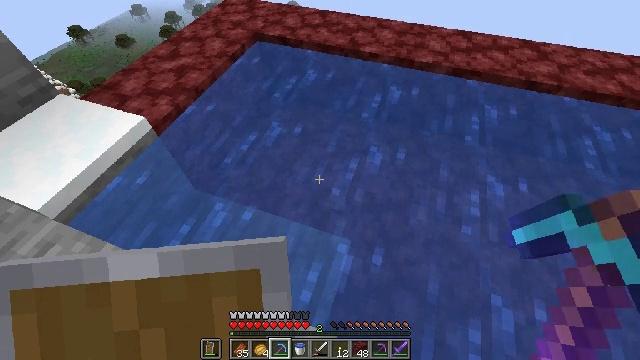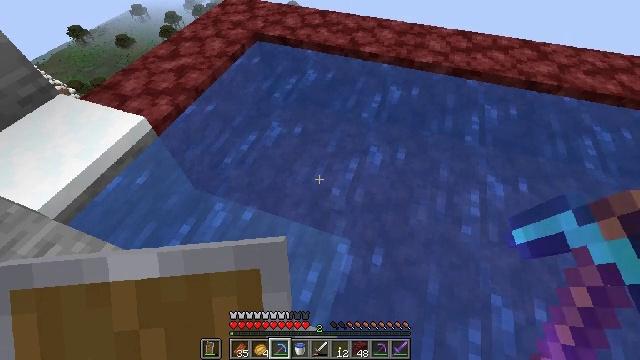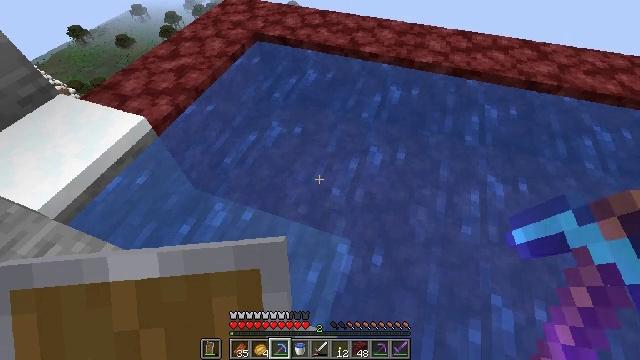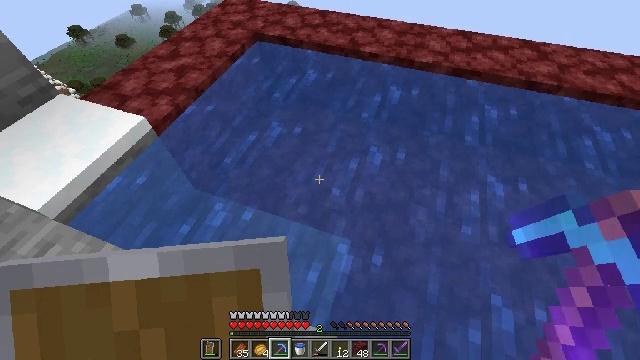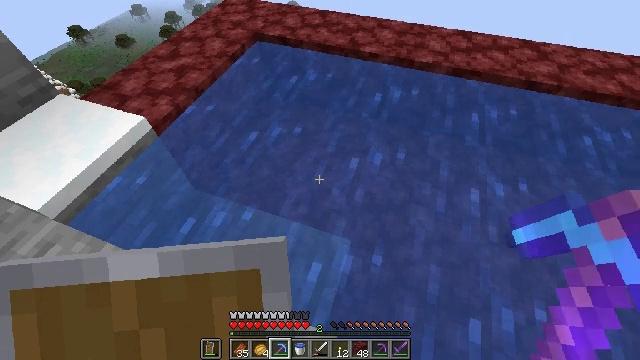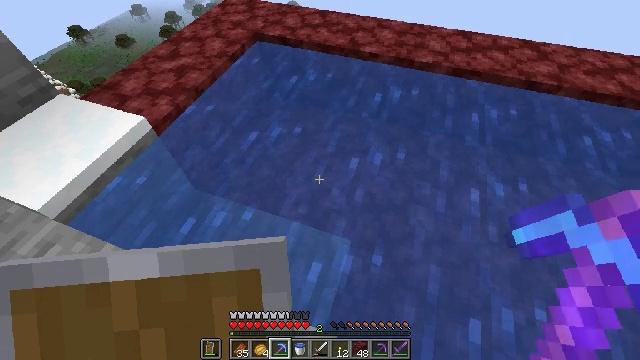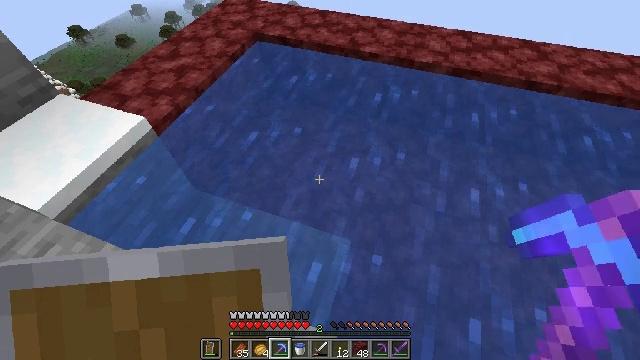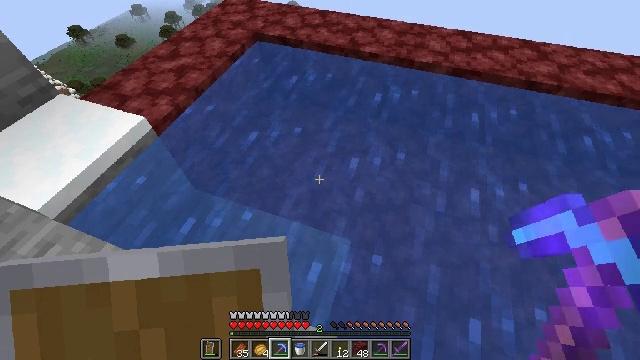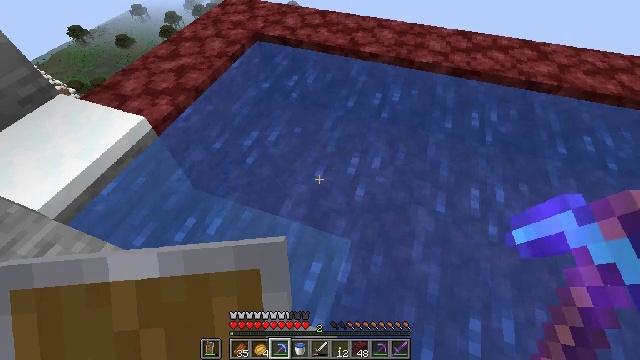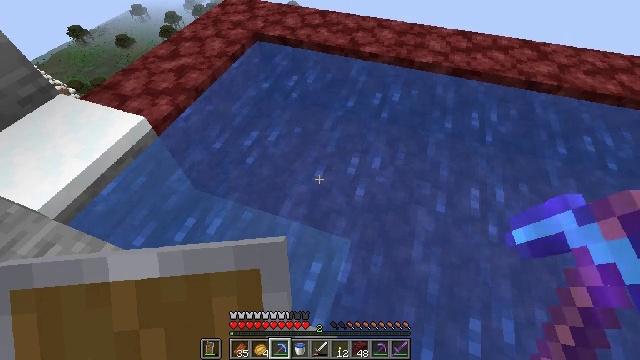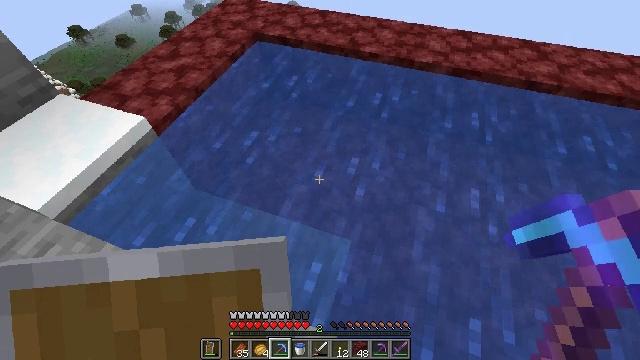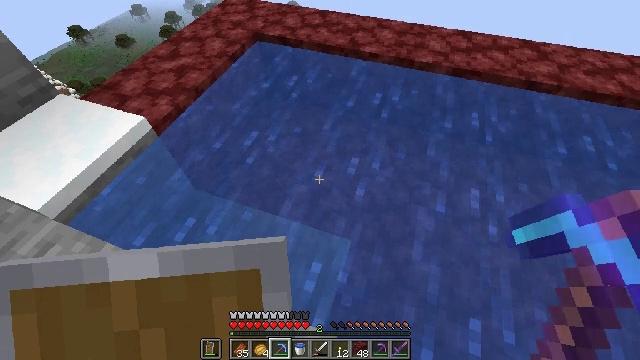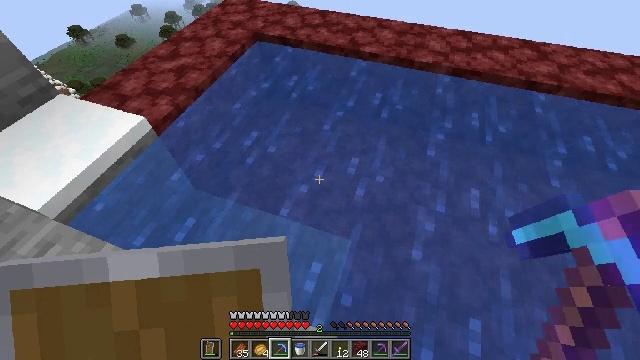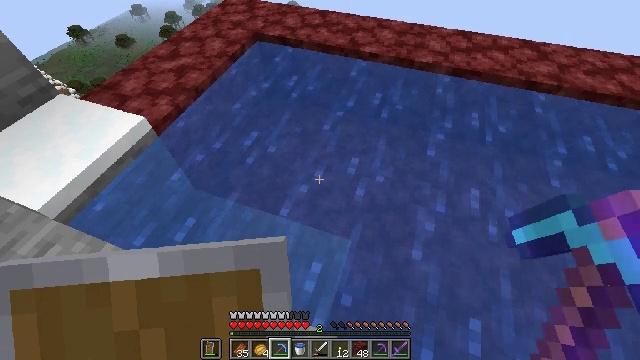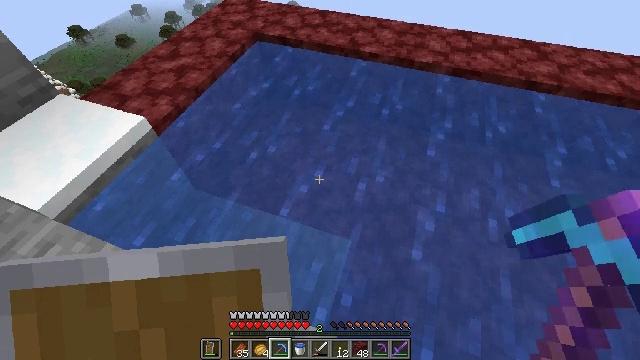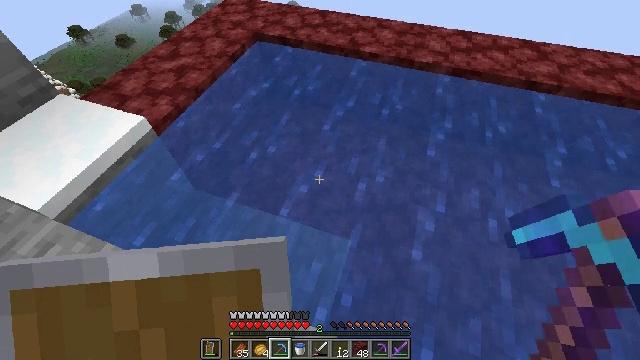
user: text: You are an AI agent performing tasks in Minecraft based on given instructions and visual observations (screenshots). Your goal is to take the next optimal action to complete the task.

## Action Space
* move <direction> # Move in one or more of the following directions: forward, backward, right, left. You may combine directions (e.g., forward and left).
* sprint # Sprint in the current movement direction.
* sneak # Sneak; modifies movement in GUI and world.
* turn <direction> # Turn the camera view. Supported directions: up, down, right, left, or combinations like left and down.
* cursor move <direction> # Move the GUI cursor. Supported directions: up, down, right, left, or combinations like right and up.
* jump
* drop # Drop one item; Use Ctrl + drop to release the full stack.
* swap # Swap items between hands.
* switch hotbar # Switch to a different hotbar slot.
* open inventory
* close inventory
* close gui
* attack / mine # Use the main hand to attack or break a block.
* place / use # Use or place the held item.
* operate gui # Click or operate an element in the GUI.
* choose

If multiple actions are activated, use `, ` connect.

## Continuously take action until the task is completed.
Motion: motion action
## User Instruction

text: Mine the ice block.
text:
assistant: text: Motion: no_op
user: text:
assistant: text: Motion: no_op
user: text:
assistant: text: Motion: no_op
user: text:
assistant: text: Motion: no_op
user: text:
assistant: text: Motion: no_op
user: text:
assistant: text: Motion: no_op
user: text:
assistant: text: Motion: no_op
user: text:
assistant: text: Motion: no_op
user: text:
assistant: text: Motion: no_op
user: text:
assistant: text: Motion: no_op
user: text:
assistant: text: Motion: no_op
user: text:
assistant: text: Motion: no_op
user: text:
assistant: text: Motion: no_op
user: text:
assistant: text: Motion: no_op
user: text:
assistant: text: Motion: no_op
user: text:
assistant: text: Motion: no_op
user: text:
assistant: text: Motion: no_op
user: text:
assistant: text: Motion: no_op
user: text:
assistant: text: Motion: no_op
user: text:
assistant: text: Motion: no_op
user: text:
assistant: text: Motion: no_op
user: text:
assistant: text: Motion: no_op
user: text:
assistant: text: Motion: no_op
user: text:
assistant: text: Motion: no_op
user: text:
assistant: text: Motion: no_op
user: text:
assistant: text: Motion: no_op
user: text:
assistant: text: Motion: no_op
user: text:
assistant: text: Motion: no_op
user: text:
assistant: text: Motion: no_op
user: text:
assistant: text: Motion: no_op